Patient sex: M
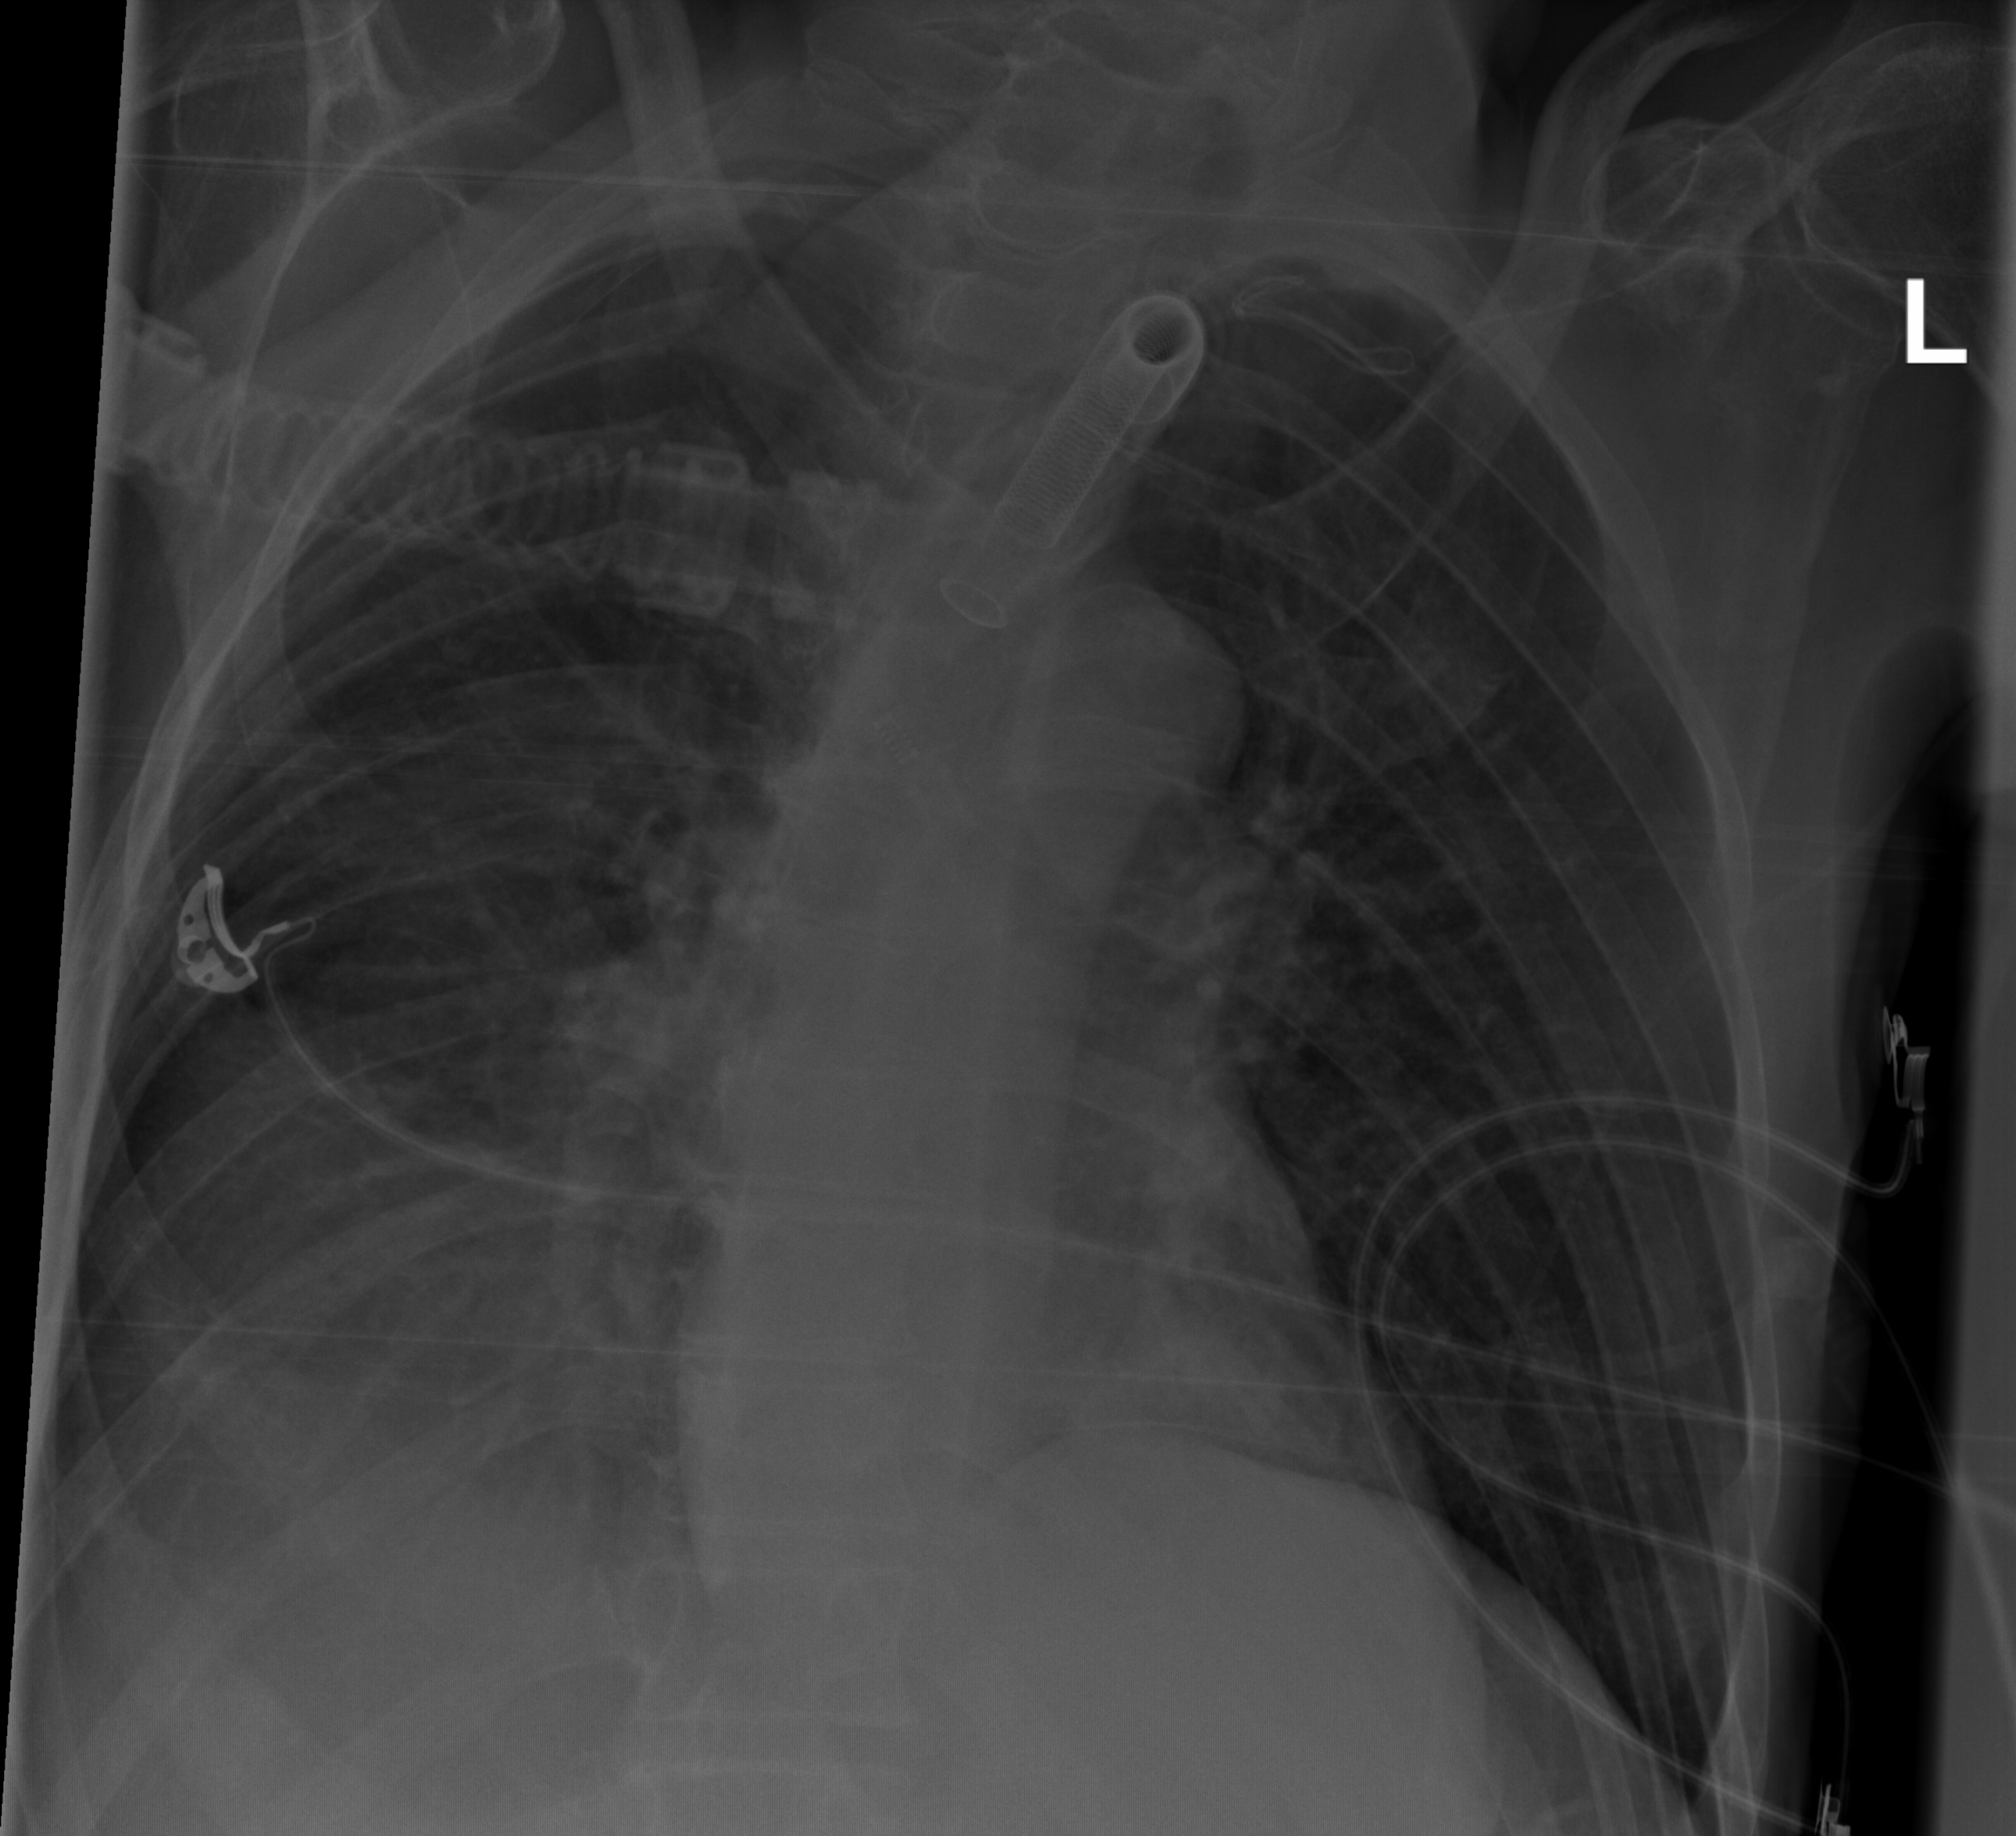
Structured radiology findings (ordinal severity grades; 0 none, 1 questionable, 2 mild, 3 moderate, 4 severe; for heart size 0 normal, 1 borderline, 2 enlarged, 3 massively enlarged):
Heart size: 0
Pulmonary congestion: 0
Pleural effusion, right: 2
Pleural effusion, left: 0
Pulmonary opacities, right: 1
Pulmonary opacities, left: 0
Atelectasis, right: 2
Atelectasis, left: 0